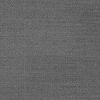
Atmospheric dust classification: dusty